Question: I have a question that I couldn't find a solution for.
I'm trying to filter my javafx8 tableview but i'm facing a problem .
I don't know how to show only data existing between two time stamps.
Edit : to be explicit i want to know how to configure a beginnig and an ending for the rows using text field
PS : screenshot of my tableview :

I have already seen <URL>. I have a trouble with creating a proper 'Predicate', in the tuto they show you how to display only informations that have the same informations. and i want to display the infos existing in between.
PS: item type is Timestamp
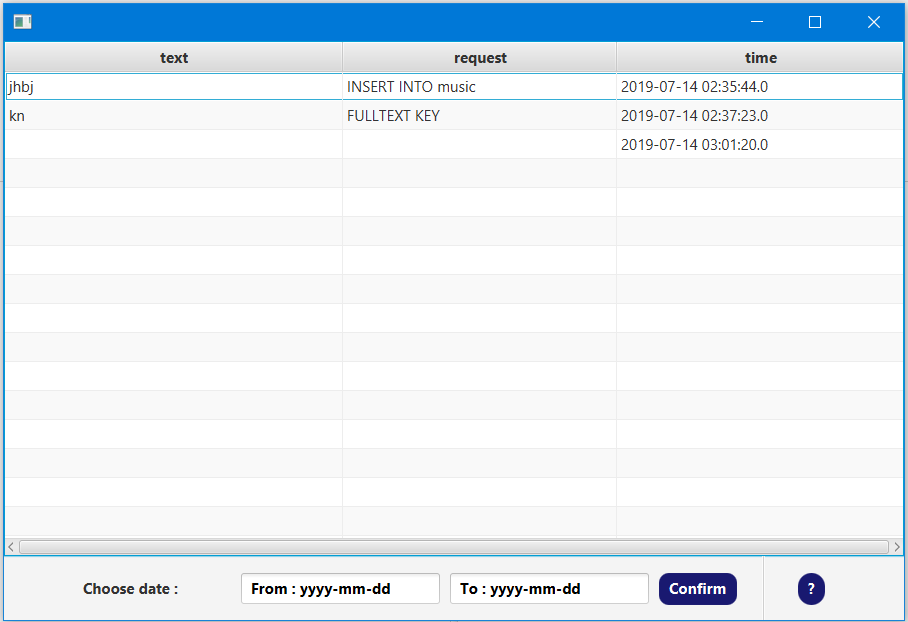
Answer: '''
confirmdatebtn1.setOnAction(new EventHandler<ActionEvent>(){
@Override public void handle(ActionEvent e) {
filterData.setPredicate(table -> {
if ((todatetxt.getText() == null &&fromdatetxt.getText() == null) ||
(todatetxt.getText().isEmpty()&&fromdatetxt.getText().isEmpty()) ) {
return true;}
try {
String fromtext = fromdatetxt.getText();
String totext = todatetxt.getText();
SimpleDateFormat format = new SimpleDateFormat("yyyy-MM-dd hh:mm:ss.SSS");
Date date1 = null;
Date date2 = null;
Timestamp timestamp1 = null;
Timestamp timestamp2 = null;
if(todatetxt.getText().isEmpty() && !fromdatetxt.getText().isEmpty()) {
date1 = format.parse(fromtext+" 00:00:00.000");
timestamp1 = new java.sql.Timestamp(date1.getTime());
if (table.getTime_of_action().after(timestamp1) )
{return true;}
}
if(!todatetxt.getText().isEmpty() && fromdatetxt.getText().isEmpty()) {
date2 = format.parse(totext+" 23:59:59.000");
timestamp2 = new java.sql.Timestamp(date2.getTime());
if (table.getTime_of_action().before(timestamp2) )
{return true;}
}
if(!todatetxt.getText().isEmpty() && !fromdatetxt.getText().isEmpty()) {
date1 = format.parse(fromtext+" 00:00:00.000");
date2 = format.parse(totext+" 23:59:59.999");
timestamp1 = new java.sql.Timestamp(date1.getTime());
timestamp2 = new java.sql.Timestamp(date2.getTime());
if (table.getTime_of_action().before(timestamp2) &&table.getTime_of_action().after(timestamp1))
{return true;}
}
} catch (Exception e1) {
}
return false;
});} });*** i wrote this code and it came out good so my probleme is resolved thanks to your help guys***
'''